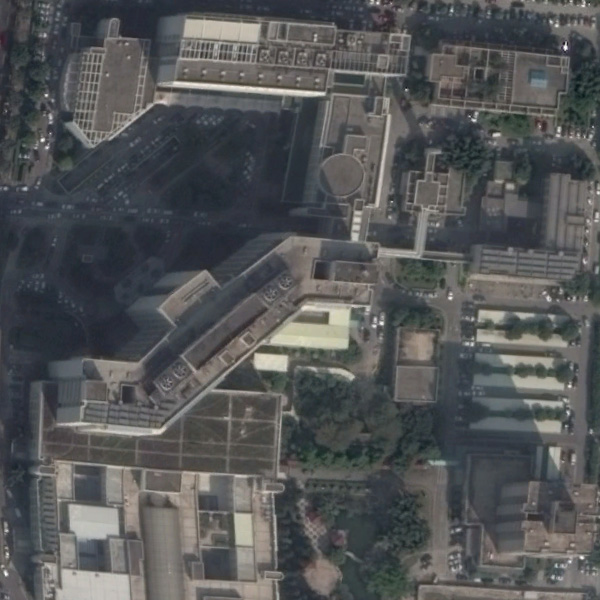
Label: Commercial